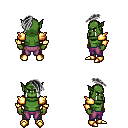
a pixel art fantasy rpg character, male body template, orc, green skin, gold arm armor, magenta pants, gray long mohawk hairstyle, gold boots, four views (front, back, left, right), 2x2 character sprite sheet, small pixel art, hard edges, no anti-aliasing